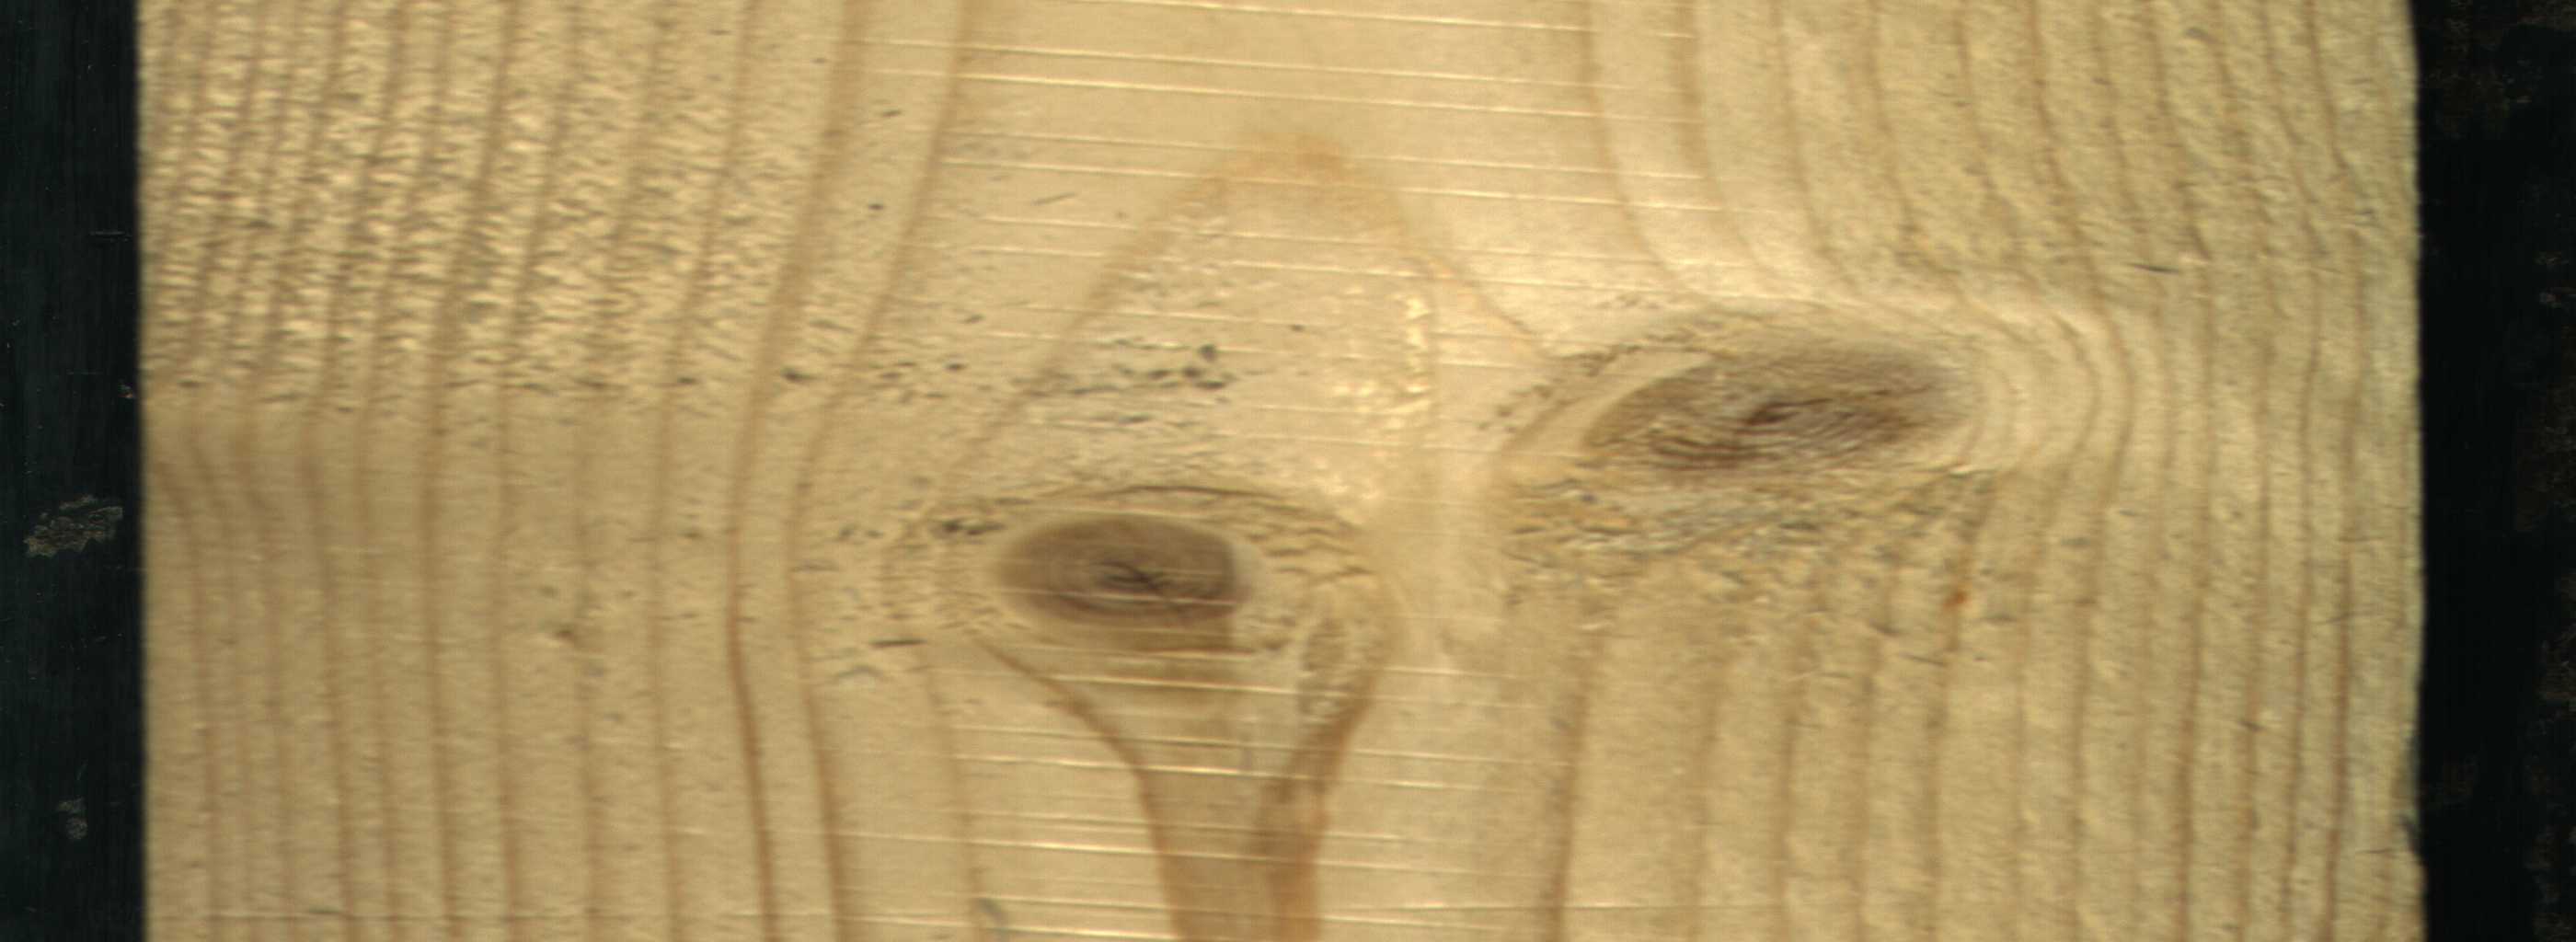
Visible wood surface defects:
Live_Knot
Live_Knot